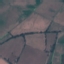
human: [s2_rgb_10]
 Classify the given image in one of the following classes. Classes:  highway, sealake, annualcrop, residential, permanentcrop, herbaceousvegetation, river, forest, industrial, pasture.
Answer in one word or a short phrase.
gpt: Pasture